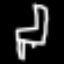
Label: chair